Interaction volume radius: 5 \u00c5
Interaction volume height: 15 \u00c5
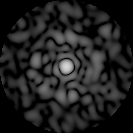
Disorder parameter: 0.8722